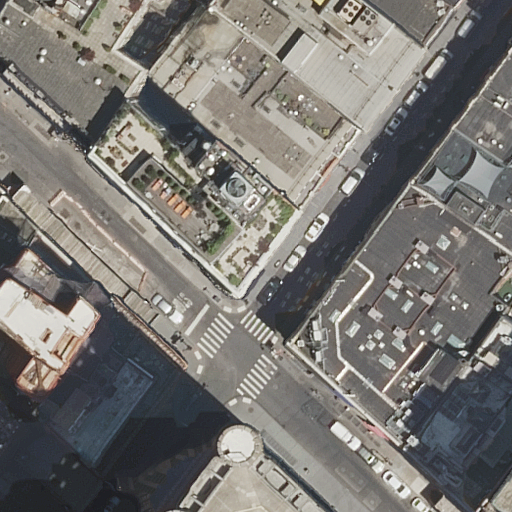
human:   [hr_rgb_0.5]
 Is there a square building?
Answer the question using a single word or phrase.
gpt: no

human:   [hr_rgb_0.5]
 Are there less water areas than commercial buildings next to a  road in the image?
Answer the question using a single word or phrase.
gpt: no

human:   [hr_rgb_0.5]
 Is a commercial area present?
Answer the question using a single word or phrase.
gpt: no

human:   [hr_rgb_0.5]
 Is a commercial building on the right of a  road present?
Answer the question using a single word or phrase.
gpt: no

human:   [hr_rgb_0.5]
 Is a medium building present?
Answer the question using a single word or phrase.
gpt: yes

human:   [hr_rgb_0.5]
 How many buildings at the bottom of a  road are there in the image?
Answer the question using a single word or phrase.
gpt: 10

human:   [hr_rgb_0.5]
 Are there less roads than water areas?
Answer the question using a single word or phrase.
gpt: no

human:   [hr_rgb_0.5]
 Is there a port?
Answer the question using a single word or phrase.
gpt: no

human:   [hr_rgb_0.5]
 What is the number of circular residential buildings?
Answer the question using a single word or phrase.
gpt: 0

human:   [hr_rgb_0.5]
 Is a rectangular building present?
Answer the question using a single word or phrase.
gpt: yes

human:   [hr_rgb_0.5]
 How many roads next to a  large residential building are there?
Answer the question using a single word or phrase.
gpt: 4

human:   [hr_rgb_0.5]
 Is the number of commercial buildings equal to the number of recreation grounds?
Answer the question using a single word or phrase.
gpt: yes

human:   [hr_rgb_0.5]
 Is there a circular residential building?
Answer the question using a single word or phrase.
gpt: no

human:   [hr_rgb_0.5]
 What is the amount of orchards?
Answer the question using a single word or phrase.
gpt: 0

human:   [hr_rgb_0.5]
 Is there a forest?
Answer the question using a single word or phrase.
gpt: no

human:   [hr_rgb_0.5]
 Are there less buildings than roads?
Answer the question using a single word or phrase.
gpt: no

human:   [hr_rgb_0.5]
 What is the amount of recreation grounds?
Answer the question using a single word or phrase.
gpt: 0

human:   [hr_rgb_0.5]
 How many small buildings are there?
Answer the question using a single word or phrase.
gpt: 2

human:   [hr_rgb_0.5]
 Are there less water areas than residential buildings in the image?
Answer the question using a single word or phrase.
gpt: yes

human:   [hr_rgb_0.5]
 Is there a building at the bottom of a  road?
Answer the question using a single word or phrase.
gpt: yes

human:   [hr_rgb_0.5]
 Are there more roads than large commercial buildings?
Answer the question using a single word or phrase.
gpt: yes

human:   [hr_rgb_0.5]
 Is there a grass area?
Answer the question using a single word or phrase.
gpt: no

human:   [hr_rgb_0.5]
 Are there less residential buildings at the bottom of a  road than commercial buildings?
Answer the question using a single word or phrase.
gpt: no

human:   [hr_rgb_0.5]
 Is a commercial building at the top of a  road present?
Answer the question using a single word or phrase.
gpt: no

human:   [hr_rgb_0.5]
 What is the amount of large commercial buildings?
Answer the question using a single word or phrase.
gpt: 0

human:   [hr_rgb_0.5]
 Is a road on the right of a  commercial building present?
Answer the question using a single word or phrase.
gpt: no

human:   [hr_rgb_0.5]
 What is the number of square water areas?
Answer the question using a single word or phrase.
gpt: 0

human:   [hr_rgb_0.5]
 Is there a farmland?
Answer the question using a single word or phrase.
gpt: no

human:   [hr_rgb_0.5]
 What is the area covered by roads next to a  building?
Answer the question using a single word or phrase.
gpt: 0m2

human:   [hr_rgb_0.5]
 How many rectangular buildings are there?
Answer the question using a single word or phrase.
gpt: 8

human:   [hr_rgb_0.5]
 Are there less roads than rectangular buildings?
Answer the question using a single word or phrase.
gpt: yes

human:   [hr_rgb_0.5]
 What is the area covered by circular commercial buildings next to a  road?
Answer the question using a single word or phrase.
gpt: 0m2

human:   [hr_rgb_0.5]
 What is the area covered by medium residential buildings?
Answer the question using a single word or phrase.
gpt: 1996m2

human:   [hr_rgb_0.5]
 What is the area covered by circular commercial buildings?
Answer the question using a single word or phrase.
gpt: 0m2

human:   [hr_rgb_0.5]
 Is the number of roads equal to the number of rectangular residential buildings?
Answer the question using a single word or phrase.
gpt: no

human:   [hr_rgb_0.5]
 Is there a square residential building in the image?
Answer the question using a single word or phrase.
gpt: no